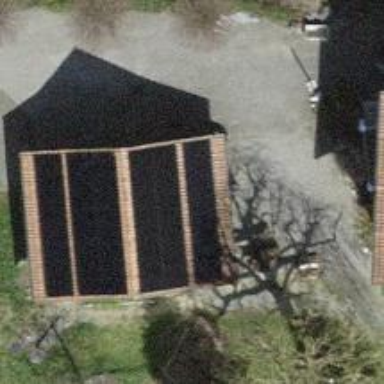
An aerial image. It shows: Solar power generator using photovoltaic method with solar photovoltaic panel types.